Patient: sex M, age 67
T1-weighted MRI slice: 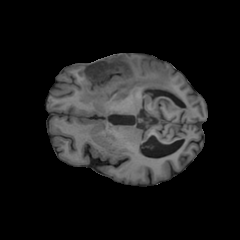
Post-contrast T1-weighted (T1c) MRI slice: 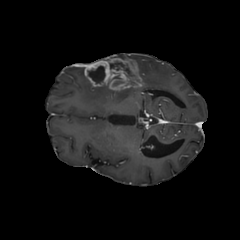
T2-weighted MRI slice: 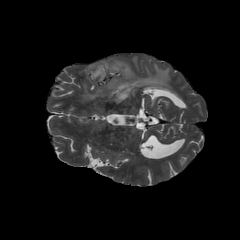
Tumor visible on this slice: yes
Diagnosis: Glioblastoma, IDH-wildtype
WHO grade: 4